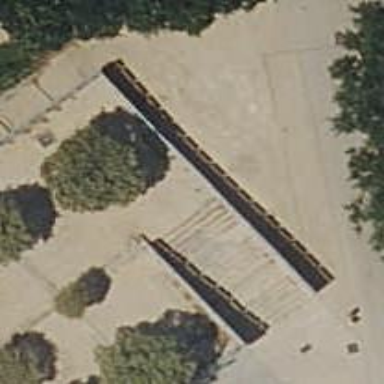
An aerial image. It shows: Set of concrete steps.